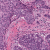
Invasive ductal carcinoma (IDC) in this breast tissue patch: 0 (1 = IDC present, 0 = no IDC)